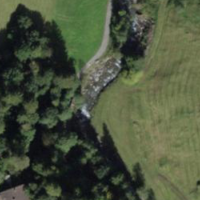
EUNIS habitat code: 24
Species observed at this site:
Petasites albus